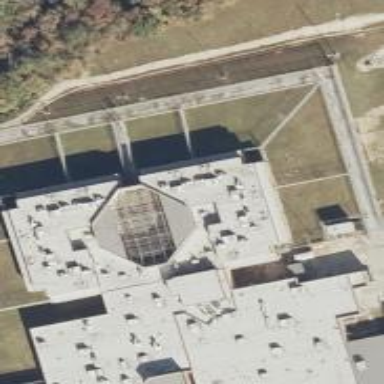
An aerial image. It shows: Prison.